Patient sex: F
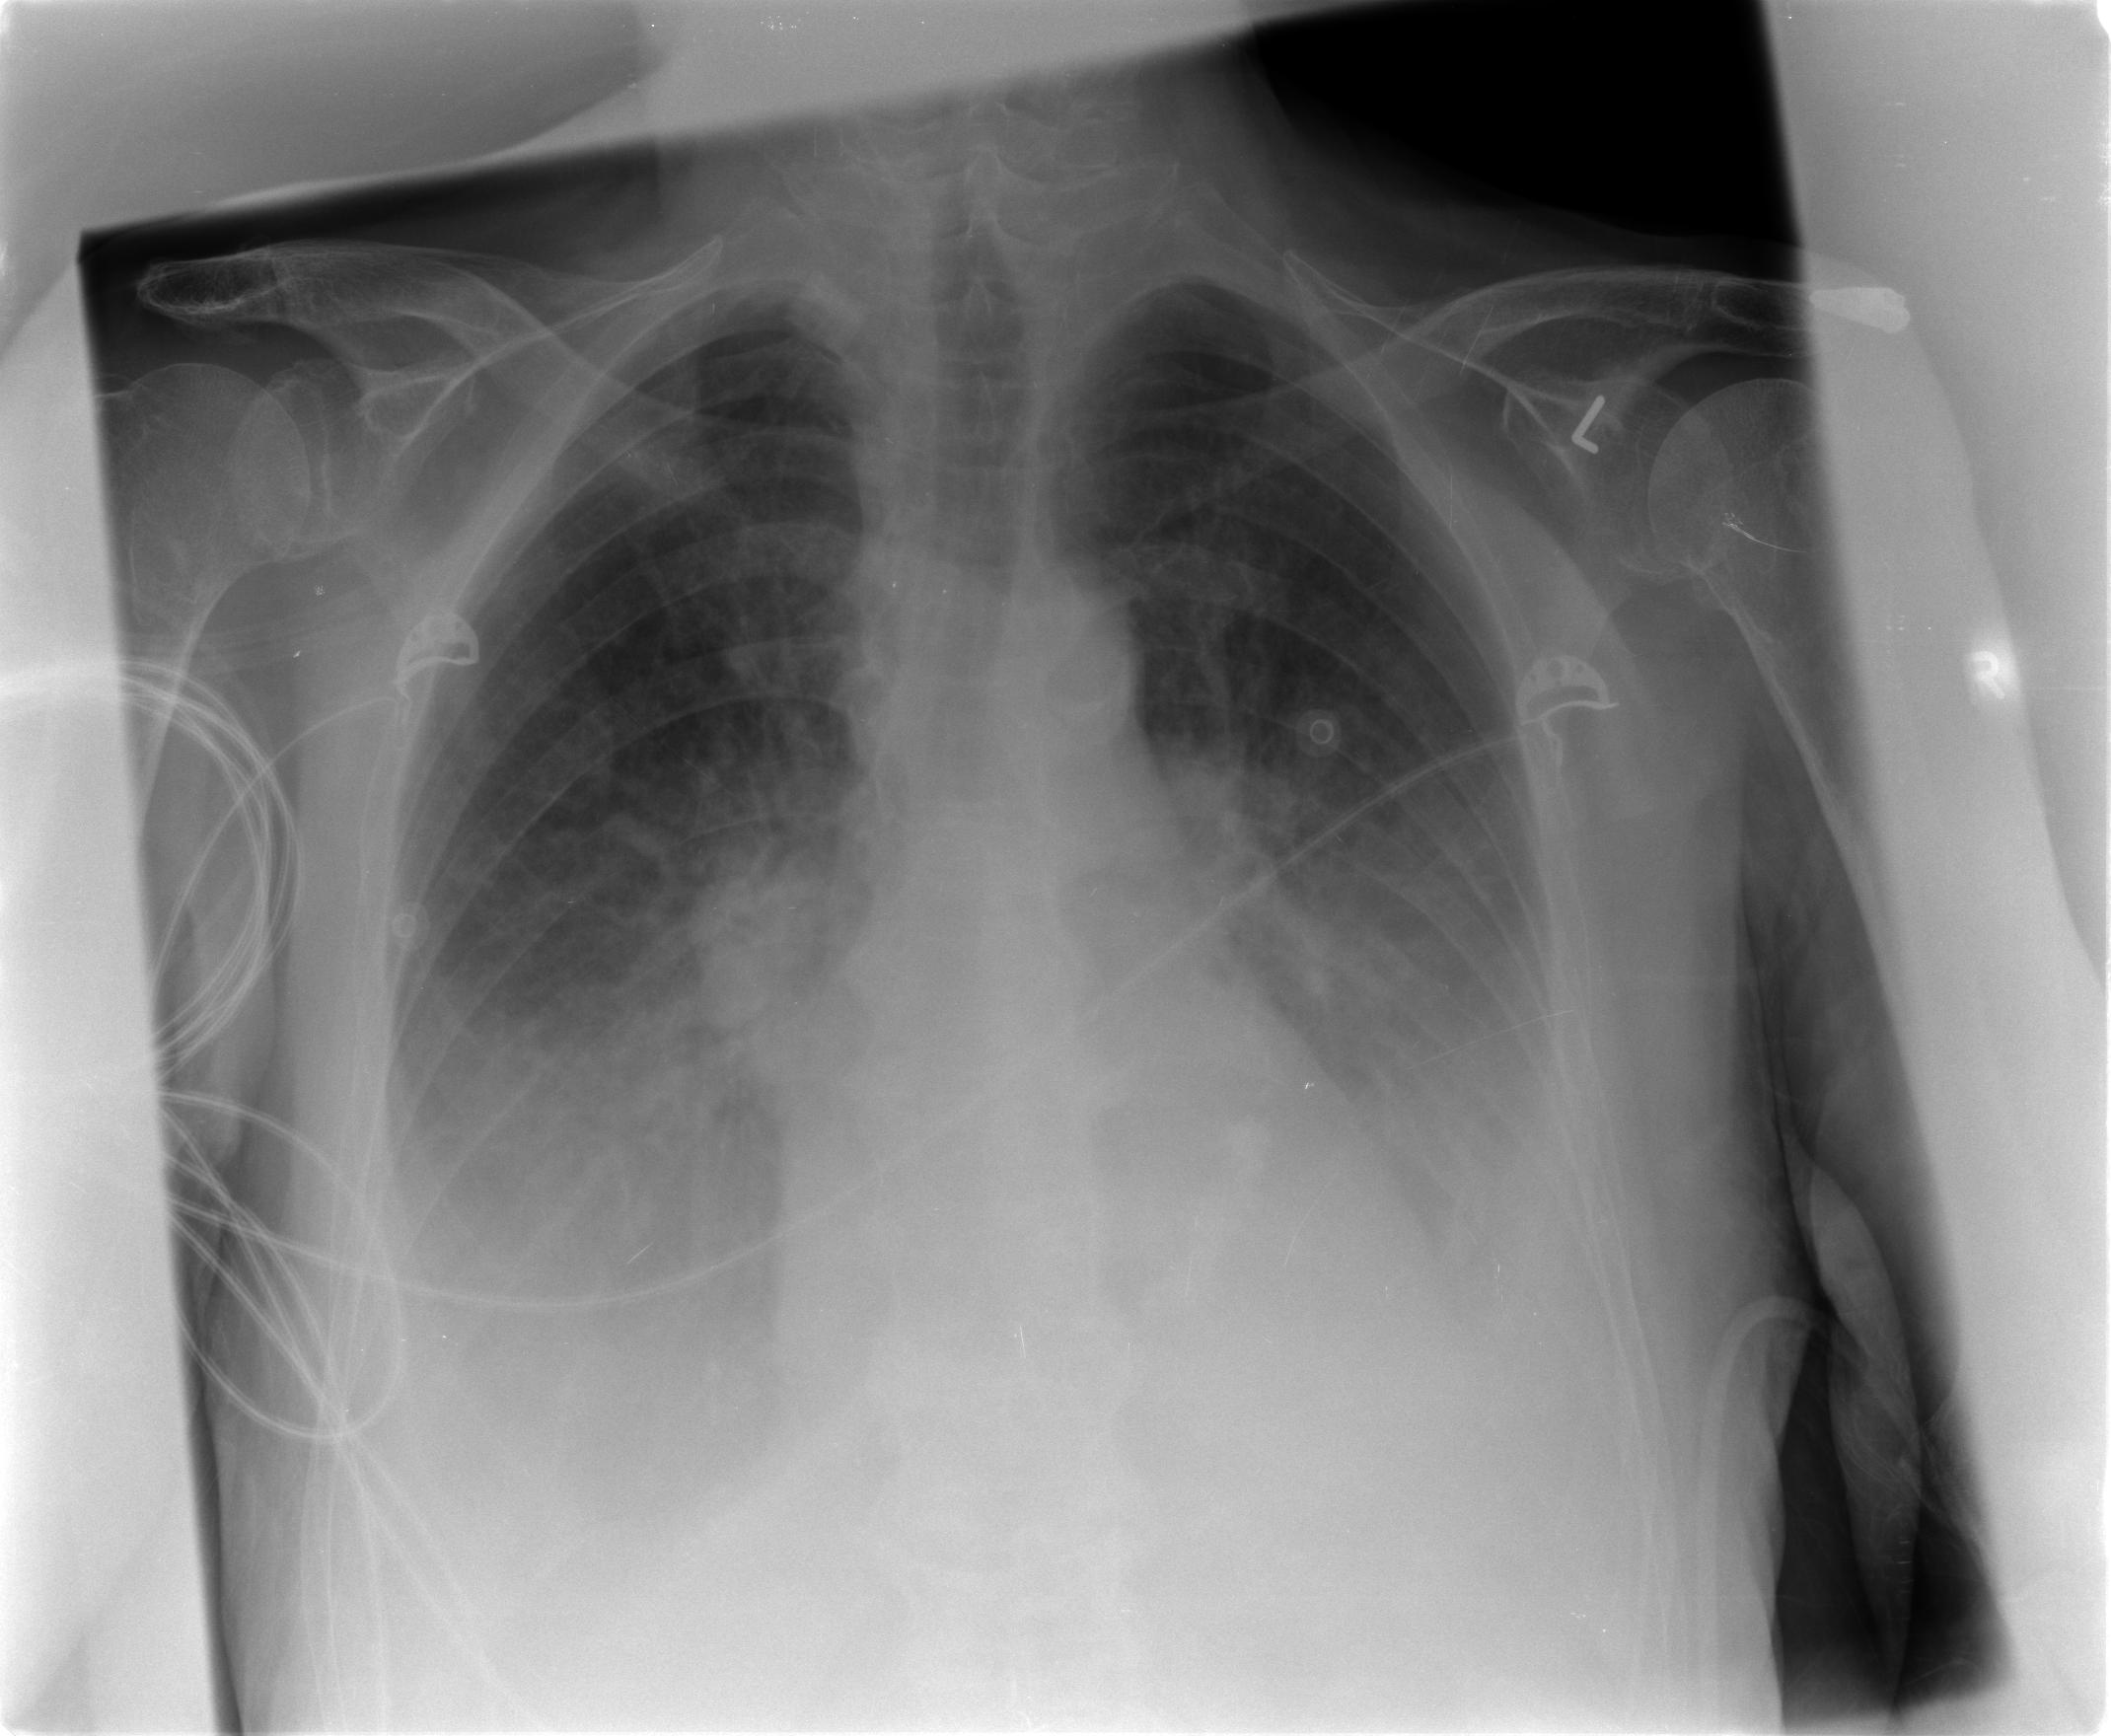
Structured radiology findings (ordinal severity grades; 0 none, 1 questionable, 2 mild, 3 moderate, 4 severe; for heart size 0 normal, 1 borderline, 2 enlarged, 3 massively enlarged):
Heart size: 0
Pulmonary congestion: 3
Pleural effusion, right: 3
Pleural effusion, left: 3
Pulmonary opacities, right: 2
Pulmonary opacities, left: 2
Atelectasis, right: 3
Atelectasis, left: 3